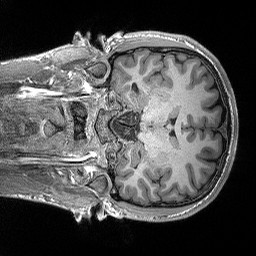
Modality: T1w
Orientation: coronal
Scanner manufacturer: siemens
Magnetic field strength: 3 T
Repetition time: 2.3 s
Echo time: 0.00298 s